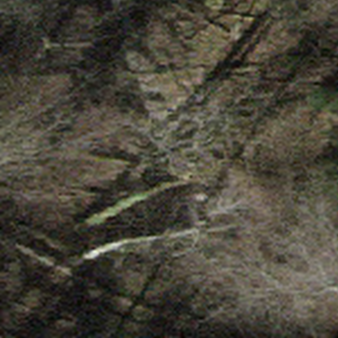
Label: other